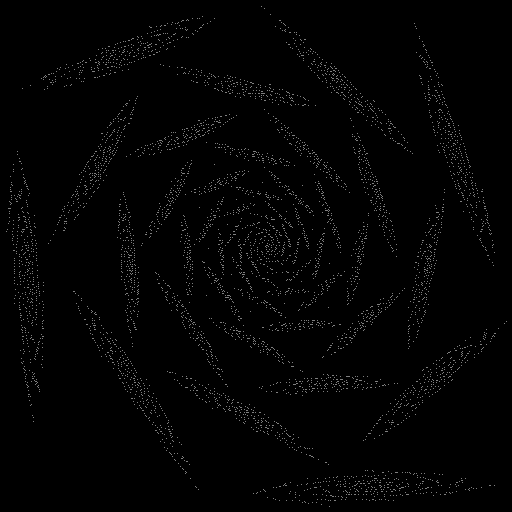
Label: rose